Question: I'm trying to make this gray bar tuck underneath the purple div in the background using z-index in CSS (then pull out with JavaScript when a button is clicked... but that works!).
This is what it looks like now:

The HTML for the area looks like this:
'''
<div id="body">
<div id="container">
<header>
... header content ...
</header>
<div id="pullBar">
... pullBar content ...
</div>
</div>
</div>
'''
And this is what the CSS for #pullbar and #body look like:
'''
#pullBar{
padding:7px 15px;
height:108px;
width:90%;
background:#BCC6CC;
margin-left:-90%;
position: relative;
z-index: 1;
}
#body {
width: 100%;
margin: 0;
background:#401445;
position: relative;
z-index: 5;
}
'''
Thanks!
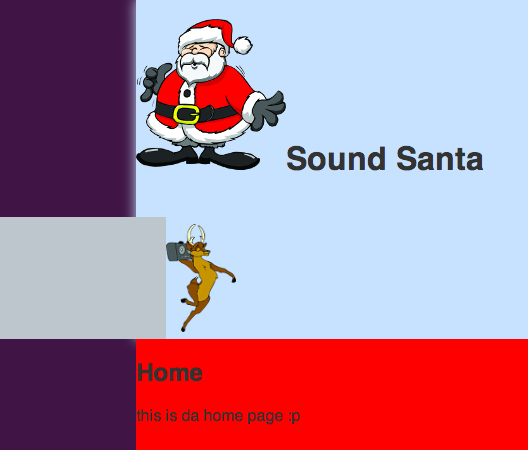
Answer: The z-index is nested because of the relative elements (which are nested as well). So you could either move the pullbar to the same level as #body:
'''
<div id="body">
<div id="container">
<header>
... header content ...
</header>
</div>
</div>
<div id="pullBar">
... pullBar content ...
</div>
'''
Or you could use absolute positioning on the pullbar to place it in a 'new' layer, so the z-index will be at the same level as #body too.
Have a look here as well: <URL>